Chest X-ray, PA view. Patient: 7 years old, sex F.
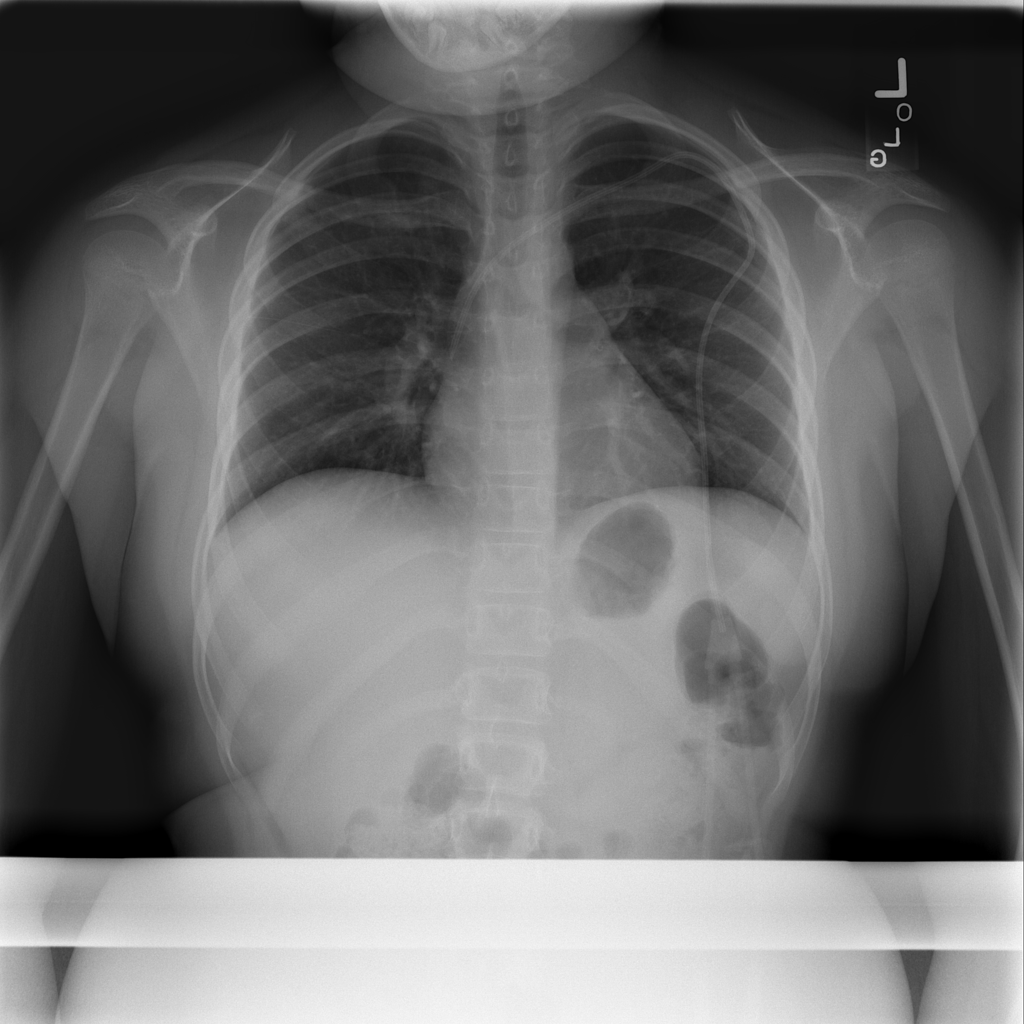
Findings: No Finding